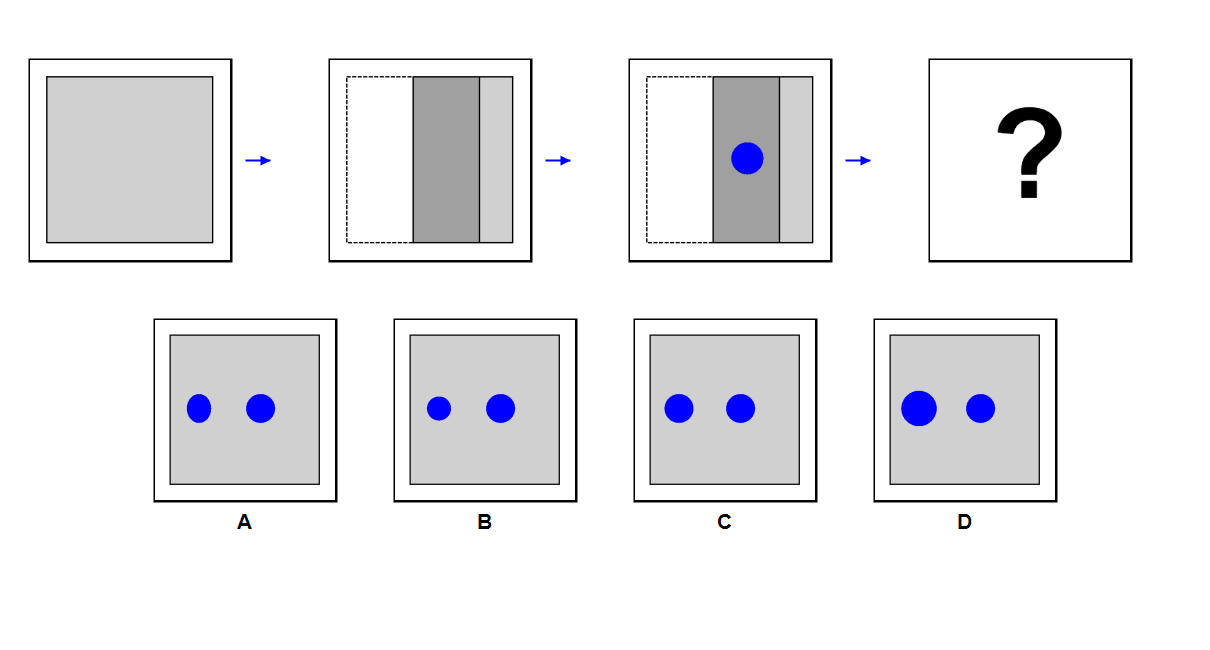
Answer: C